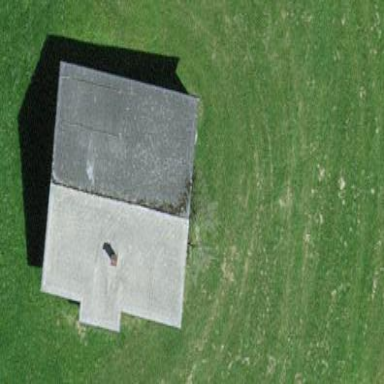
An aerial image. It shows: Gabled roof on farm auxiliary building.